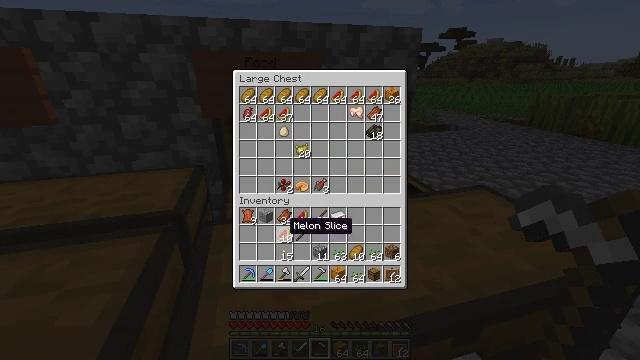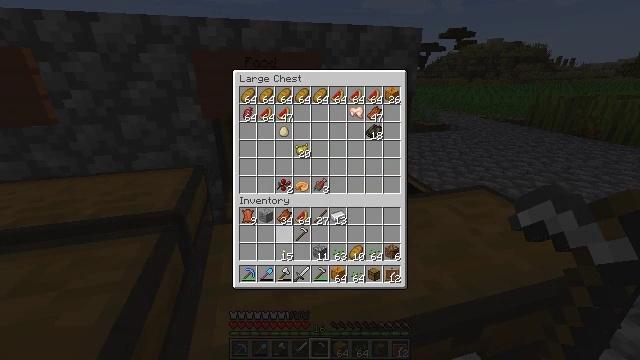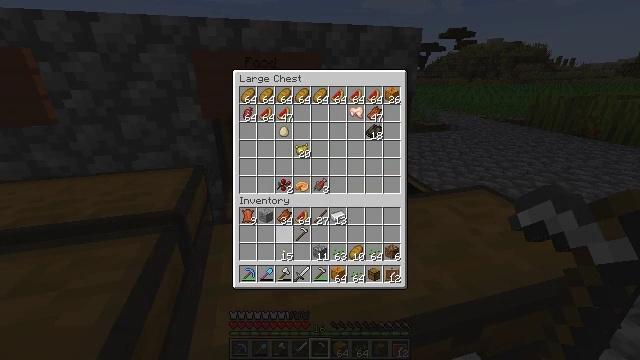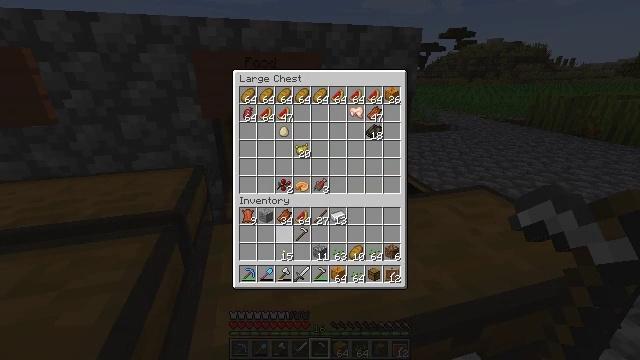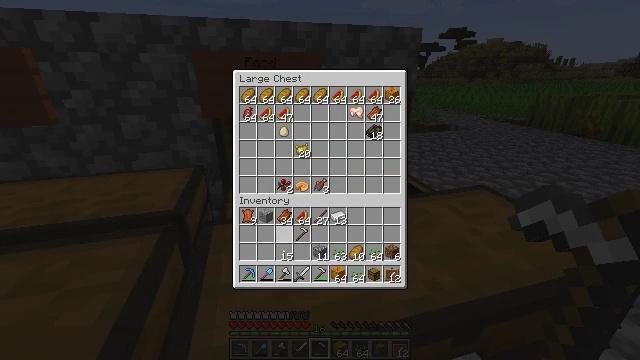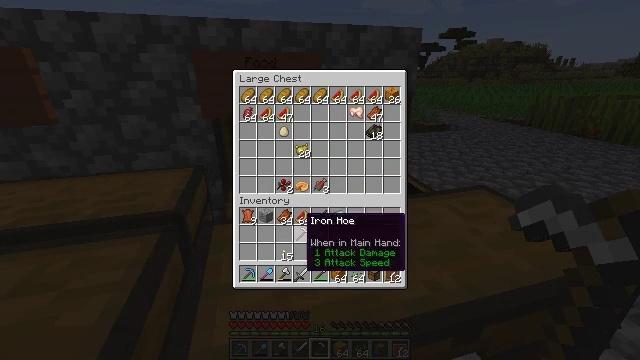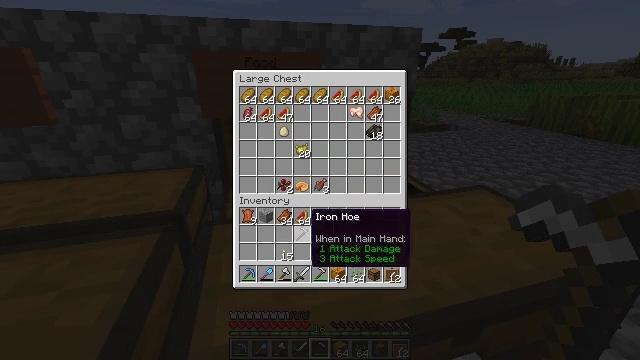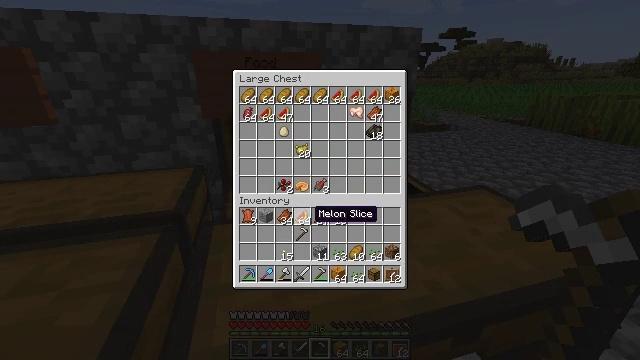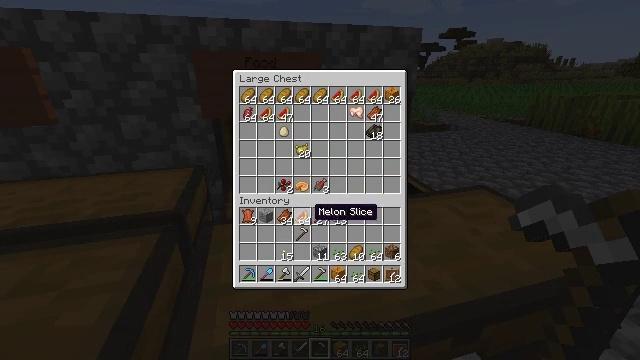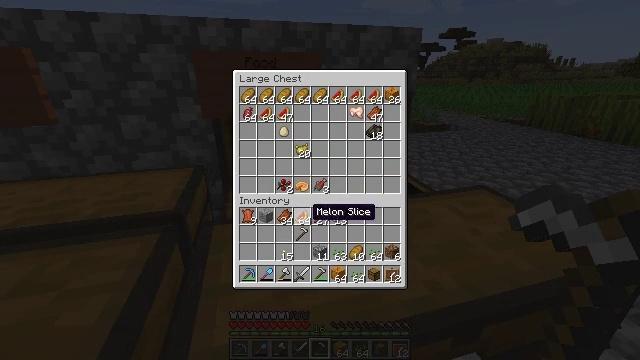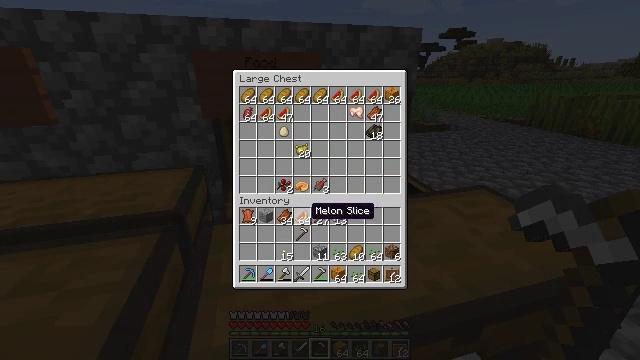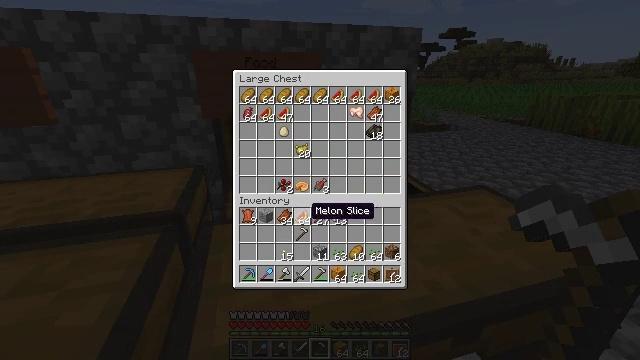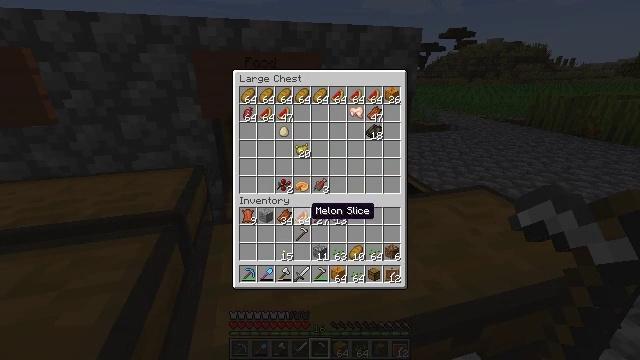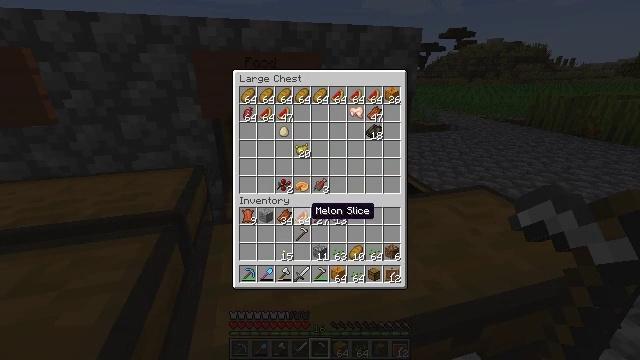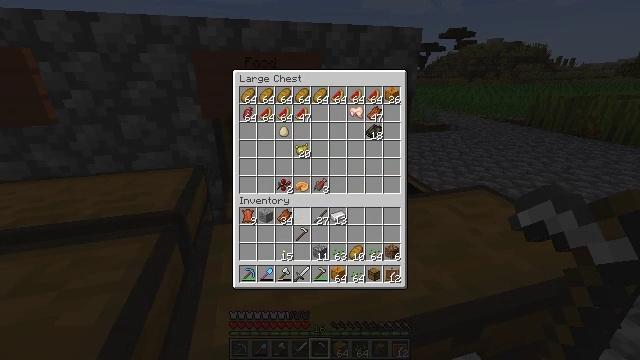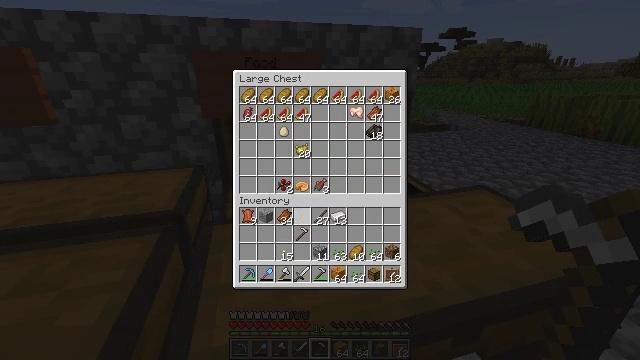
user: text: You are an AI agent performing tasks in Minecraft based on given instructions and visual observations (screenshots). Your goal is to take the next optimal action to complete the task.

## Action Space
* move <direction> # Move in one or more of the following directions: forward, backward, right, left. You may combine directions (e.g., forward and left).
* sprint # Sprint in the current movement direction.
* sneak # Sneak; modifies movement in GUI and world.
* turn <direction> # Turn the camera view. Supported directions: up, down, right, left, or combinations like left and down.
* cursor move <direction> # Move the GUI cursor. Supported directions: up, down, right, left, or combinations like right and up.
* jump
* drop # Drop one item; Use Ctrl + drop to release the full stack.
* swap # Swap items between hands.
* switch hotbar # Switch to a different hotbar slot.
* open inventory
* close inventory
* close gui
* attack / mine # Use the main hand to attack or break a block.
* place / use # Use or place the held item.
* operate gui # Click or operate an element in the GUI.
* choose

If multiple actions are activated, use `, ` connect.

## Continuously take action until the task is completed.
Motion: motion action
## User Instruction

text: Collect beetroots from the field.
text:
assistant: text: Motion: sneak, operate gui
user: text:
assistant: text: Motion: sneak, operate gui
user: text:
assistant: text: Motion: sneak, operate gui
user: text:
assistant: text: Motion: sneak
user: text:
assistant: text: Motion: sneak, cursor move right
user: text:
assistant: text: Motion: sneak
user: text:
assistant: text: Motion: sneak
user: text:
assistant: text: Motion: sneak
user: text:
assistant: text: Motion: sneak
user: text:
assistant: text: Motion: sneak
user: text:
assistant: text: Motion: sneak
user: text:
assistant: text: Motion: sneak
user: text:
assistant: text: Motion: sneak
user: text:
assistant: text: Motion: sneak, operate gui
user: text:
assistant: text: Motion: sneak, operate gui
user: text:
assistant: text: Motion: sneak, operate gui
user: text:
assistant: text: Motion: sneak
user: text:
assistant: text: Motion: sneak, cursor move left
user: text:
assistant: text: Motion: sneak
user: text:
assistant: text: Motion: sneak
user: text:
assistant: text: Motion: sneak, operate gui
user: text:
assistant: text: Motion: sneak, operate gui
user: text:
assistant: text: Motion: sneak, operate gui
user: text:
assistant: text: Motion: sneak
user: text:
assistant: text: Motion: sneak
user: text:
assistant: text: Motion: sneak
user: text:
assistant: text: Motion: sneak, cursor move left
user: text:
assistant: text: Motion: sneak, cursor move left
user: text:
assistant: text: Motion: sneak
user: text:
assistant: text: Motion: sneak